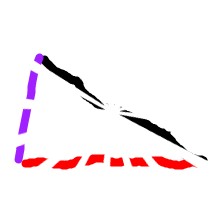
Shape: triangle